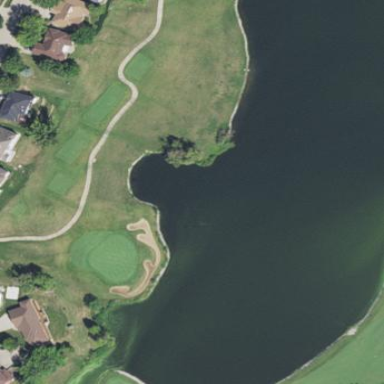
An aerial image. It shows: Water hazard on golf course.